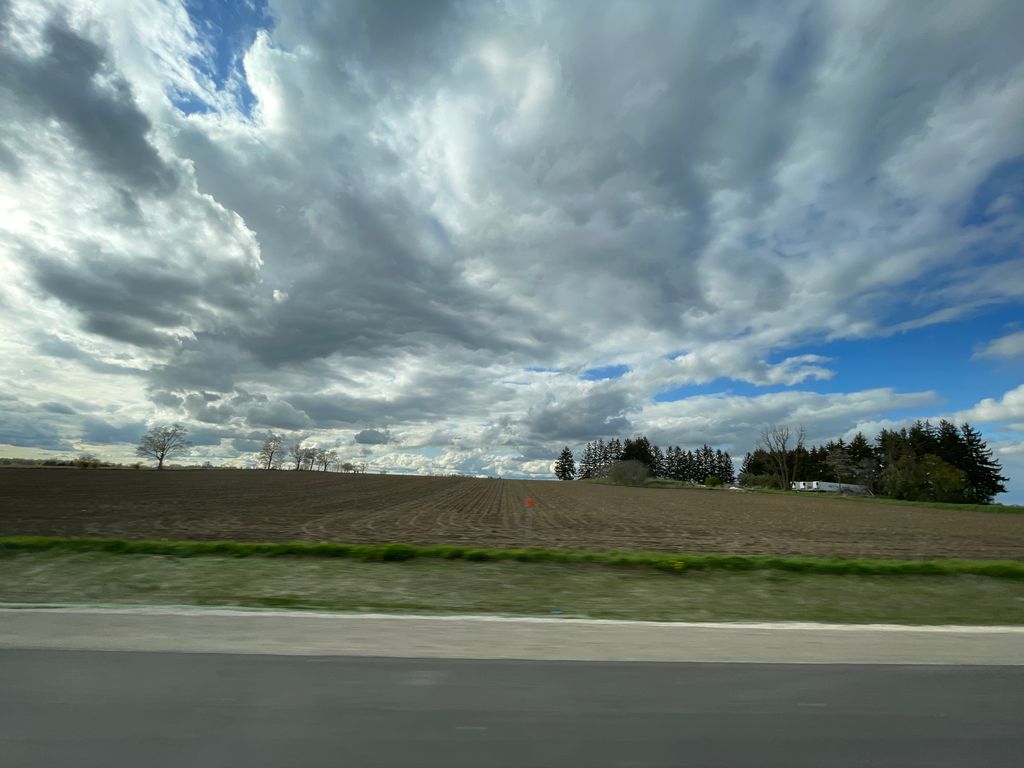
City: kitchener-waterloo